Question: I have app that need to submit on Facebook for review.
The steps to create app for Facebook are given here:
<URL>
But i have simulators shown below:

the command to build app shown in Facebook link is for simulator of iOS 7.1 now what command did I use to build my app?
I am using Xcode 6.1.1 . Also for which sdks i should build my app to submit on Facebook?
Please provide command for build and run that app in simulator to test .
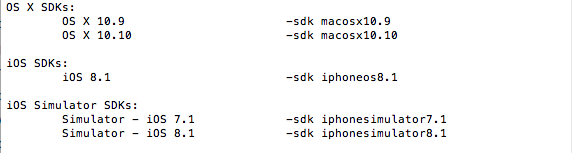
Answer: your coding is fine continue the further work
'''
//run this command
xcodebuild -arch i386 -sdk iphonesimulator8.1
'''
you getting the following result
> This should generate a build. If the build was successful you should see a lot of output from the build tools followed by the string ** BUILD SUCCEEDED ** in your terminal.
try this to resolve the 'failure'
'''
xcodebuild -arch i386 -sdk iphonesimulator{version} -workspace [projectName].xcworkspace -scheme [projectName]
'''
need help use this <URL>
'''
xcodebuild -workspace {project name}.xcworkspace -scheme {project name} -arch i386 -sdk iphonesimulator8.1
'''
> The FB instructions say the .app file should be in: {base directory}/build/Release-iphonesimulator/{projectname}.appit ended up in /Developer/Derived Data/{project name}-{long string of random letters}/Build/Products/Debug-iphonesimulator